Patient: sex F, age 68
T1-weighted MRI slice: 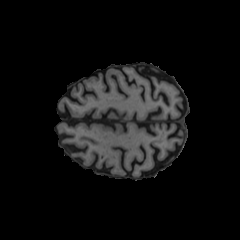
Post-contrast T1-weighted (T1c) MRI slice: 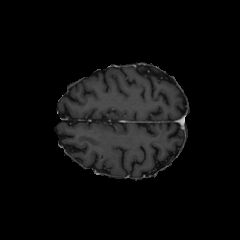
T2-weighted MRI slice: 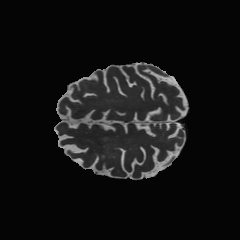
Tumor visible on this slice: yes
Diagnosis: Glioblastoma, IDH-wildtype
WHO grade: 4